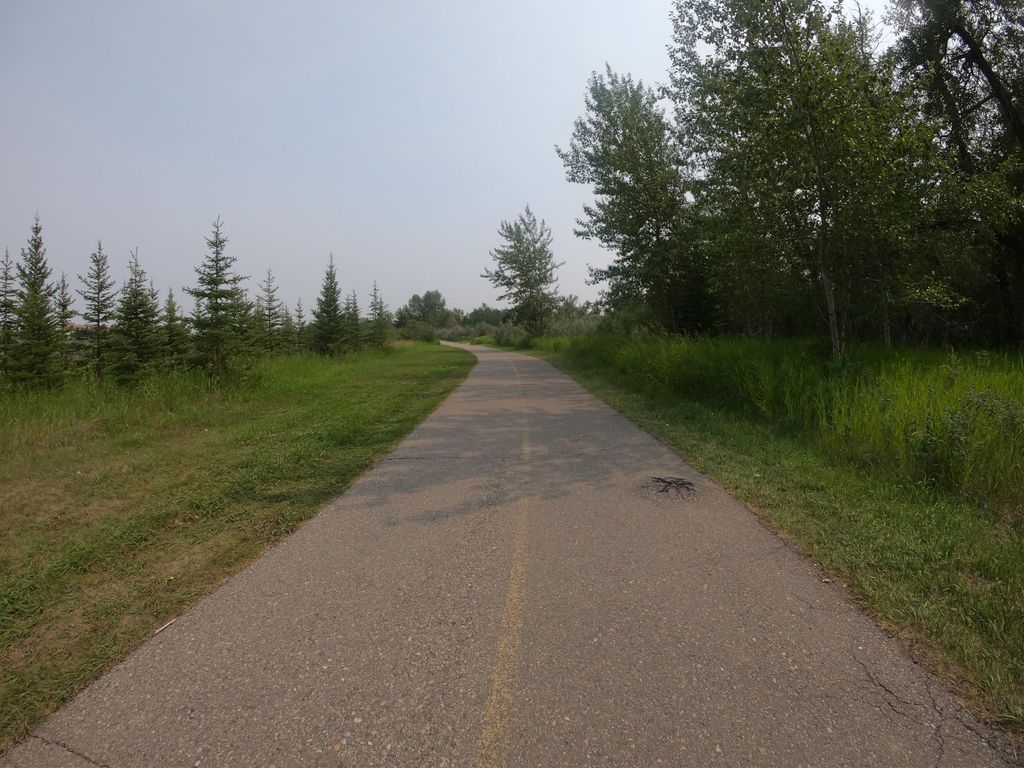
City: calgary